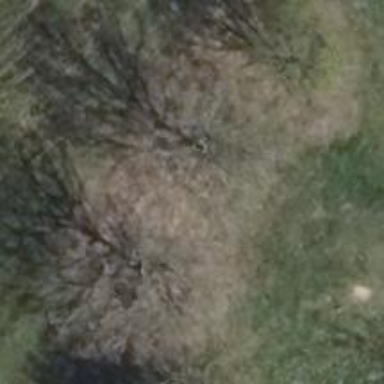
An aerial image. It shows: Deciduous broadleaved tree.